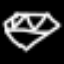
Label: diamond